Question: My question is <URL>. I'm running Android 4.4 on my device, and want to add additional options to the quick settings. I noticed that turning on/off the Alarm Clock shows/hides a tile in the quick settings, like this:

The biggest difference in the two questions is I want to know what it would take to make it work, either having the device rooted, or flashing a custom app at install or what. I've been trying to browse the source code <URL>, but so far I haven't seen anything that stands out to me.
Sorry about the picture size, I don't know if there's an option to scale them down...
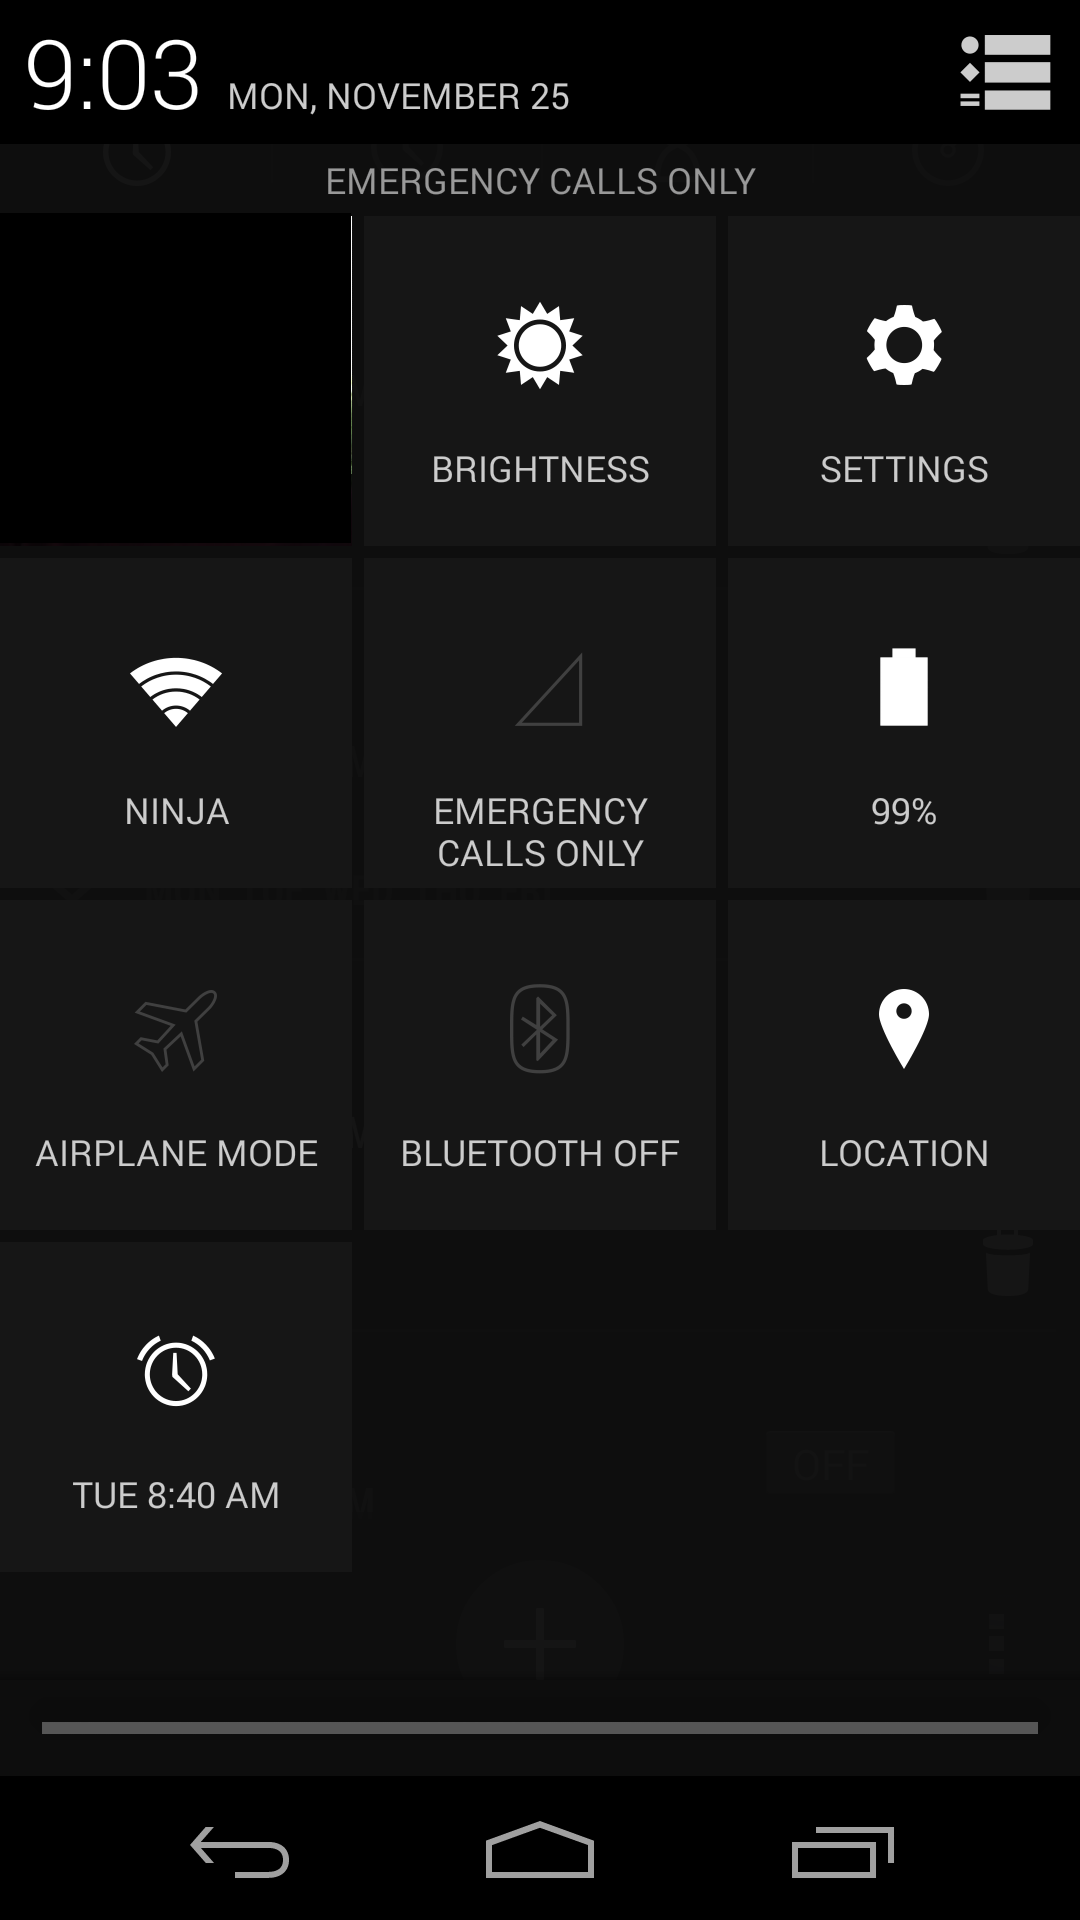
Answer: I'm pretty sure you need to be rooted. I have not come across anything that will let you add tiles under completely stock android. Depending on your phone, you might be able to root it without voiding the warranty explicitly, however it will be tricky. After which you can look at installing something xposed framework and then different xposed modules (I suggest gravity box as it lets you add most options to the quick settings). But again, it's all at your own risk for voiding your warranty or soft-bricking your phone. Good luck!